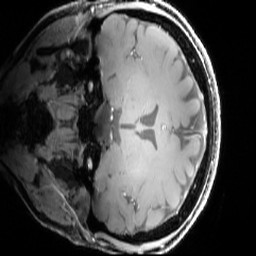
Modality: T1w
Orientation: coronal
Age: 28
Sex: female
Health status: healthy
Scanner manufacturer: siemens
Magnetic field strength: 7 T
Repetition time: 4.3 s
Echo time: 0.00227 s